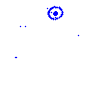
Particle: kaon